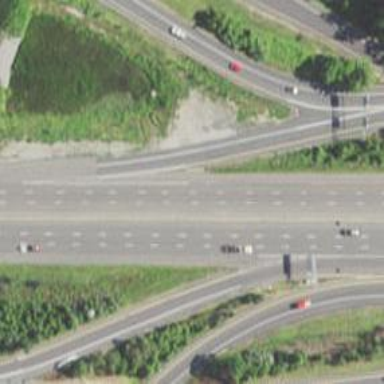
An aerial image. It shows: Primary link highway.